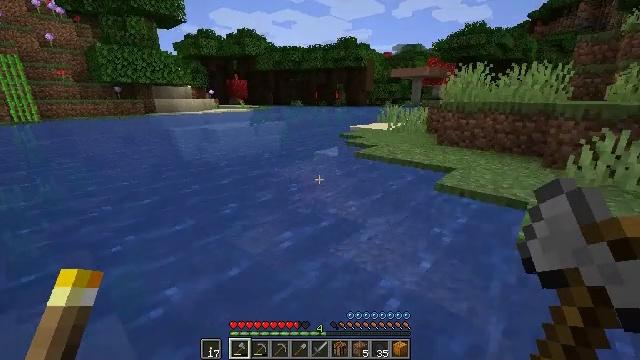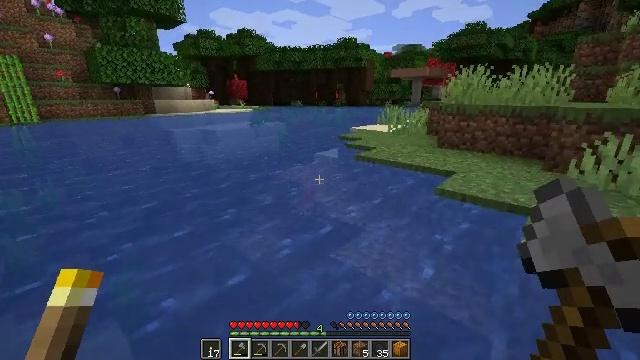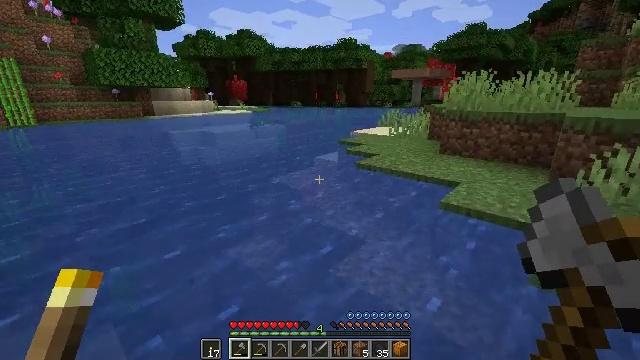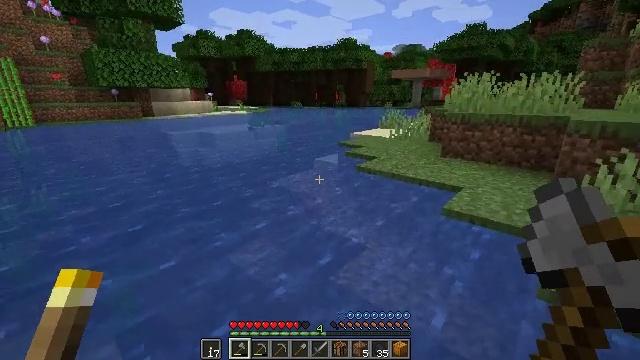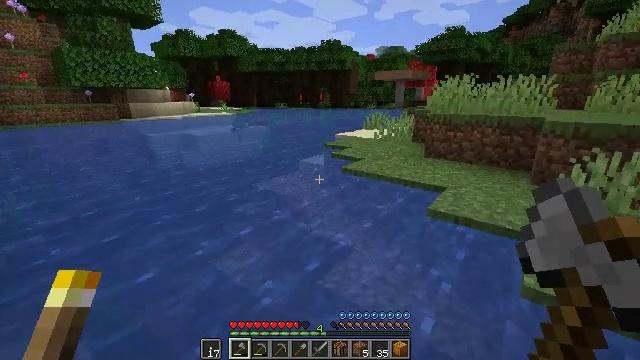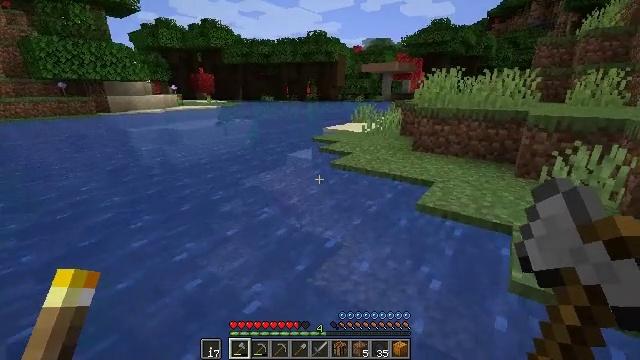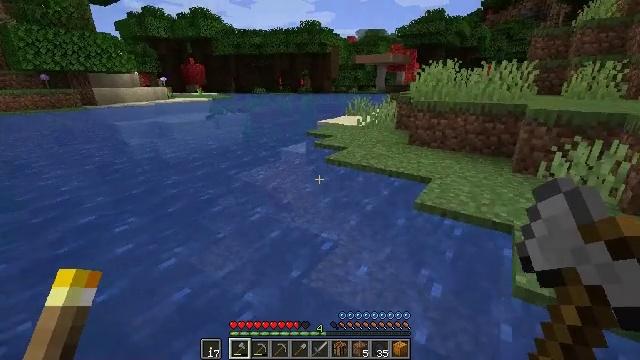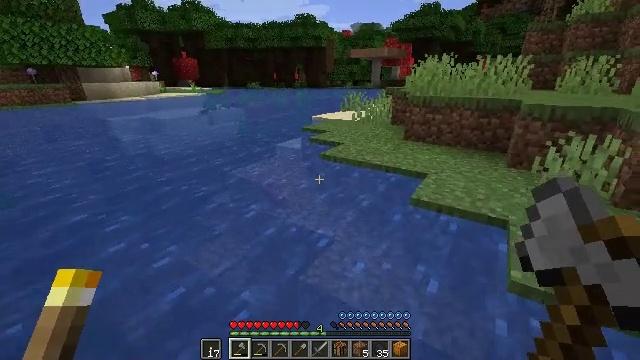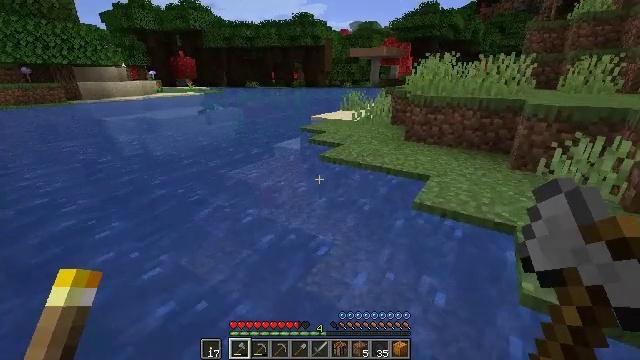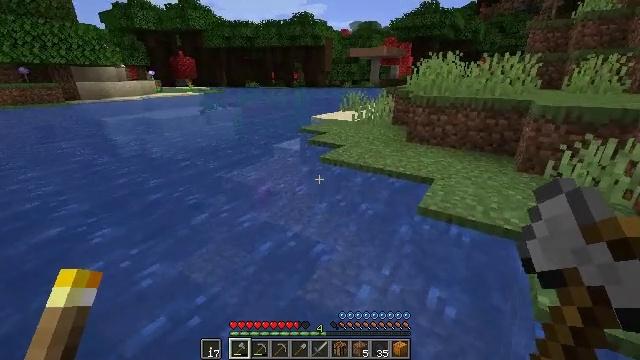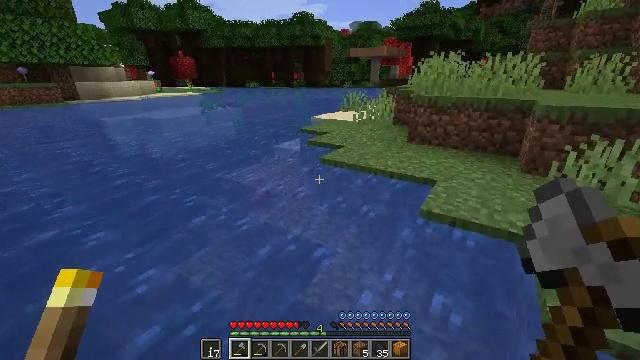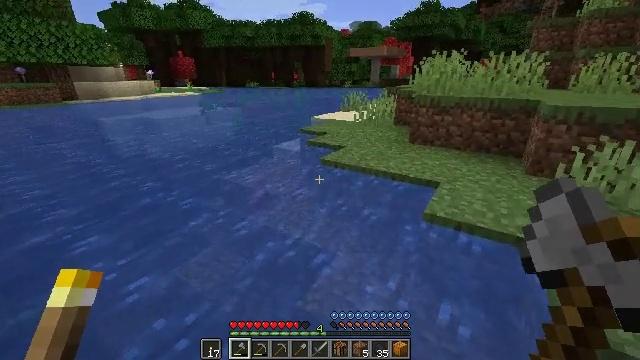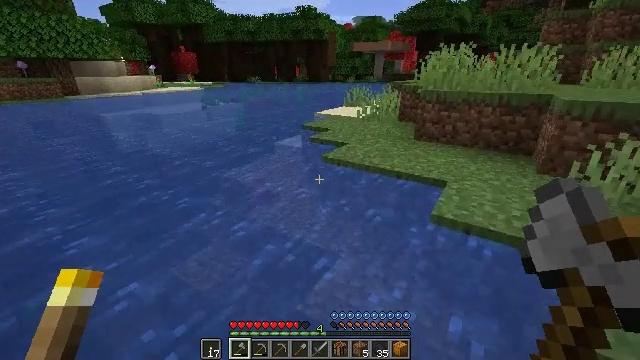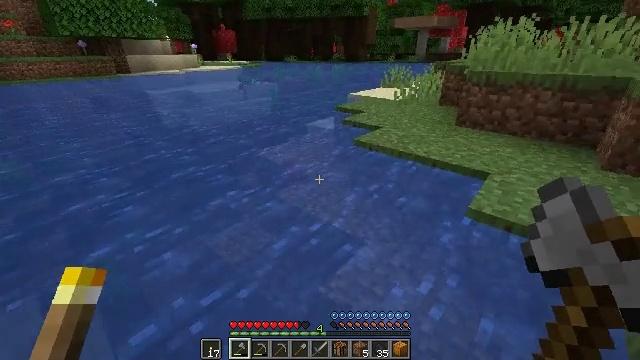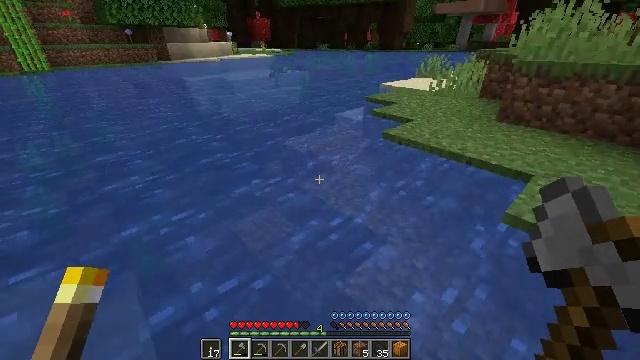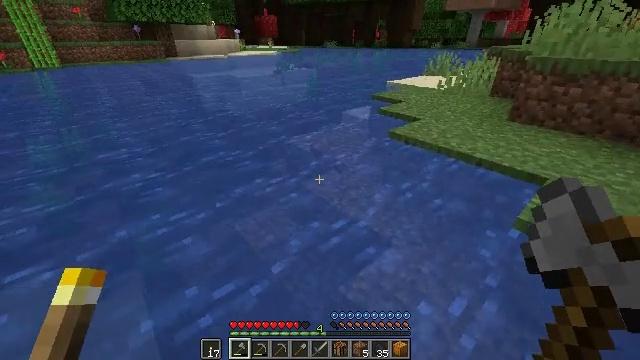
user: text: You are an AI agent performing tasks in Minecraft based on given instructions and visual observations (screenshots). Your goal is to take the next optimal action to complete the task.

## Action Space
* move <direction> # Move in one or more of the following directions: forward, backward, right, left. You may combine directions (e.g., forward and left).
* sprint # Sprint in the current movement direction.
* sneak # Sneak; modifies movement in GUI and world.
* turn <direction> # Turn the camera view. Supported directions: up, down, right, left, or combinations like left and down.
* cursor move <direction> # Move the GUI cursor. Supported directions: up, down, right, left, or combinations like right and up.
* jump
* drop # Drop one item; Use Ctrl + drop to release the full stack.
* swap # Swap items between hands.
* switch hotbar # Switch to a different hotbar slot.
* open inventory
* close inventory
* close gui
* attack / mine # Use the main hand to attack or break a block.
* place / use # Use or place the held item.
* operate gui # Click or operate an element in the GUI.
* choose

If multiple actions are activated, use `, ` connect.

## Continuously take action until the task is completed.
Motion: motion action
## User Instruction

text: Hunt a salmon.
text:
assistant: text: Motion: move forward
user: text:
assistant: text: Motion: move forward
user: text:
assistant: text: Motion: move forward
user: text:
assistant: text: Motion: move forward, turn right
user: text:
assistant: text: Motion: move forward, turn right and down
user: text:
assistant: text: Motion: move forward, turn right and down
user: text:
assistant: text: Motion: move forward, turn right and down
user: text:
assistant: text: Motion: move forward
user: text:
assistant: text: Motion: move forward
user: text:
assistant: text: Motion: move forward
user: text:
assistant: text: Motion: move forward
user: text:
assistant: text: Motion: move forward and move right
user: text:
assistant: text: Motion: move forward and move right, turn left and down
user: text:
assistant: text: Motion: move forward, turn left and down
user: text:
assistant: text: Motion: move forward, turn left
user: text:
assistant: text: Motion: move forward, turn left
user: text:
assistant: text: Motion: move forward, turn left and down
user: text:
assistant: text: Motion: move forward, turn left and down, jump
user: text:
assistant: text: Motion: move forward and move right, turn left, jump
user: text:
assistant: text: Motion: move forward and move right, jump
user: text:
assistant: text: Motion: move forward and move right, jump
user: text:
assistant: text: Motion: move forward and move right, jump
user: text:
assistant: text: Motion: move forward and move right, jump
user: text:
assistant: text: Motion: move forward and move right, turn right and down, jump
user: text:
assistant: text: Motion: move forward and move right, turn right and down, jump
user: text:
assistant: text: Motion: move forward and move right, jump
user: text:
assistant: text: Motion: move forward and move right, turn right, jump
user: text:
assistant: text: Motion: move forward and move right, turn right, jump
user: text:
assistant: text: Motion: move forward and move right, turn right, jump
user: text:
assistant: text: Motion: move forward and move right, turn right, jump